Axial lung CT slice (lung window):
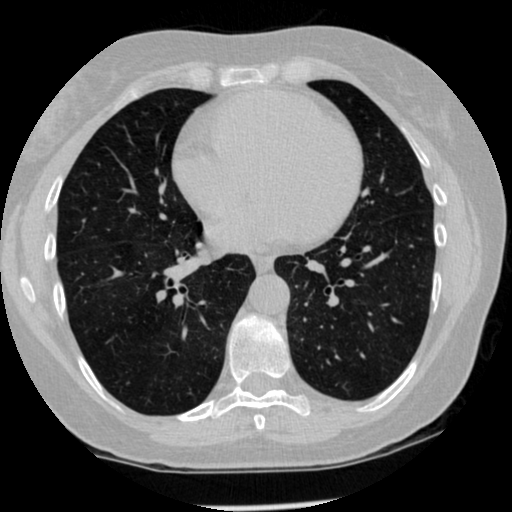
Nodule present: no